Question: They've provided the example markup for a regular input-text form:
'''
<form class="form-horizontal">
<fieldset>
<legend>Legend text</legend>
<div class="control-group">
<label class="control-label" for="input01">Text input</label>
<div class="controls">
<input type="text" class="input-xlarge" id="input01">
<p class="help-block">Supporting help text</p>
</div>
</div>
</fieldset>
</form>
'''
But how could I get something like

Just a bit confused on how the markup would look for a select list. Thanks!
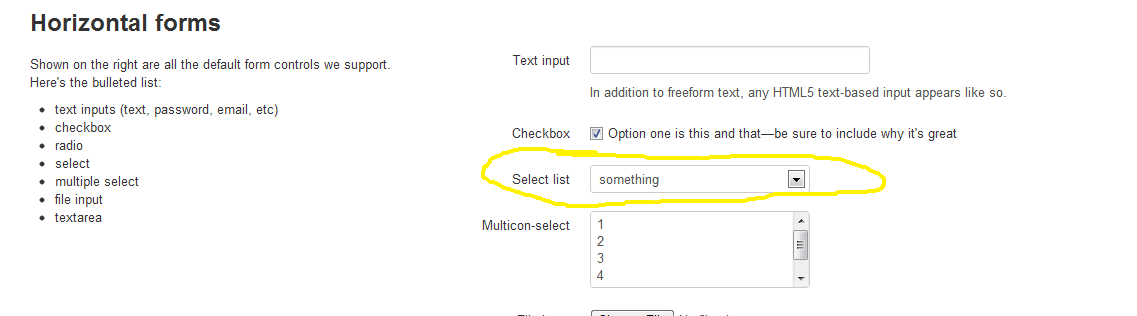
Answer: ### Bootstrap 2.3.2:
'''
<form class="form-horizontal">
<fieldset>
<div class="control-group">
<label class="control-label">Select:</label>
<div class="controls">
<select>
<option value="1">Option 1</option>
<option value="2">Option 2</option>
<option value="3">Option 3</option>
</select>
</div>
</div>
</fieldset>
</form>
'''
### Bootstrap 3.x:
'''
<form role="form" class="form-horizontal">
<fieldset>
<div class="form-group">
<label class="col-sm-2 control-label">Select:</label>
<div class="col-sm-3">
<select class="form-control">
<option value="1">1</option>
<option value="2">2</option>
<option value="3">3</option>
</select>
</div>
</div>
</fieldset>
</form>
'''
'col-sm-2' and 'col-sm-3' define the widths for you can change accordingly. Have a look at the Grid system on the Bootstrap site to see the different variations.
Hope this helps